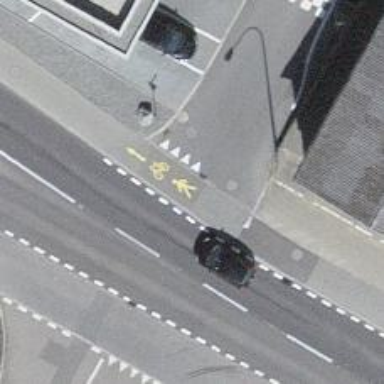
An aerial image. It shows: Unmarked road crossing.